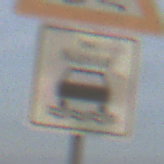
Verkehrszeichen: BeiNaesse
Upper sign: SchleuderOderRutschgefahr
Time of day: SunriseSunset
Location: Outdoor (Urban)
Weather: PartlyCloudy
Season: NotSpecified
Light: Natural